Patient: sex F, age 75
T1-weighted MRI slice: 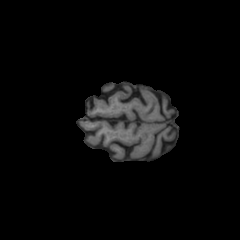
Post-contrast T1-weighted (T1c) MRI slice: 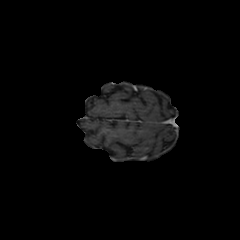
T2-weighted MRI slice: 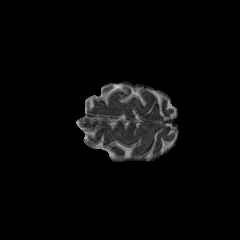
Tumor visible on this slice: no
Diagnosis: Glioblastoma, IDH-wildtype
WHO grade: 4